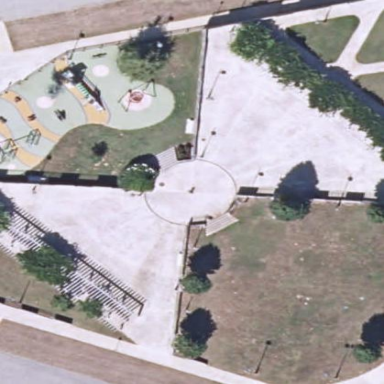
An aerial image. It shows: Park.